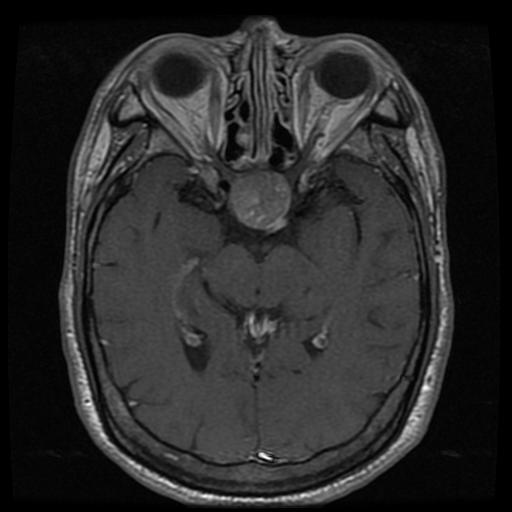
Label: pituitary